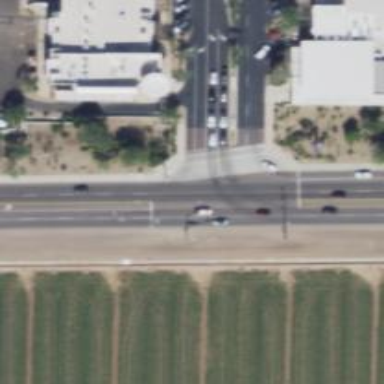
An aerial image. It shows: Solid stop line on the road.